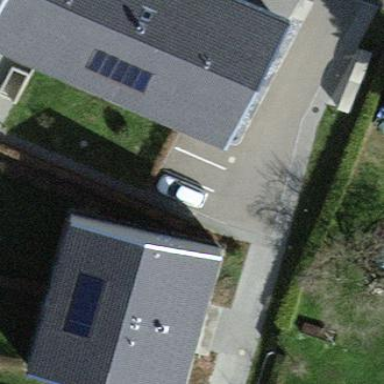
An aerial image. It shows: View of apartment building.